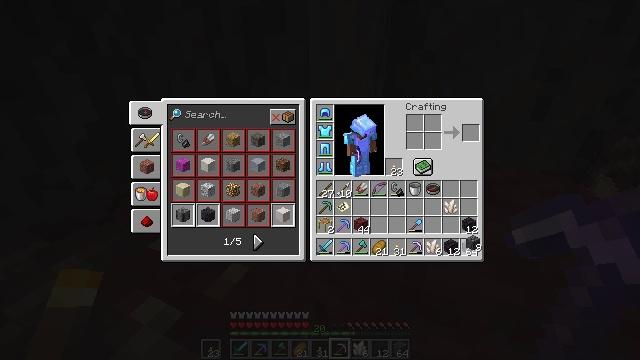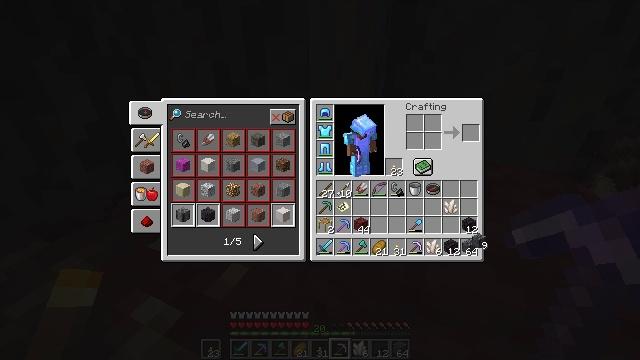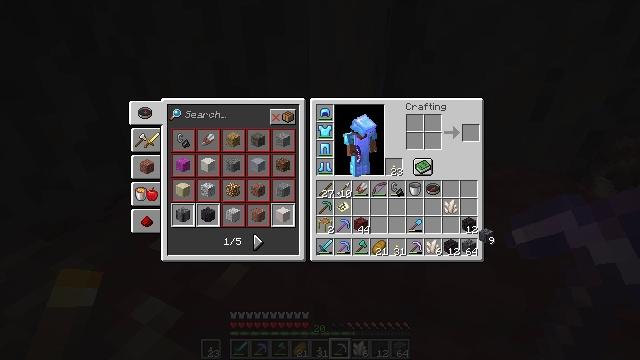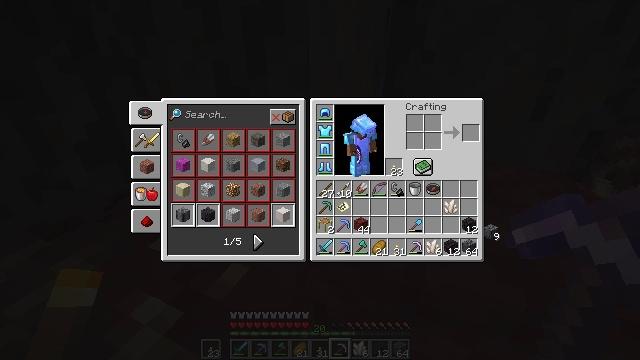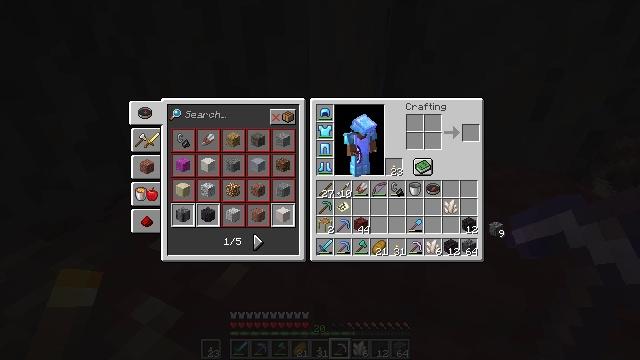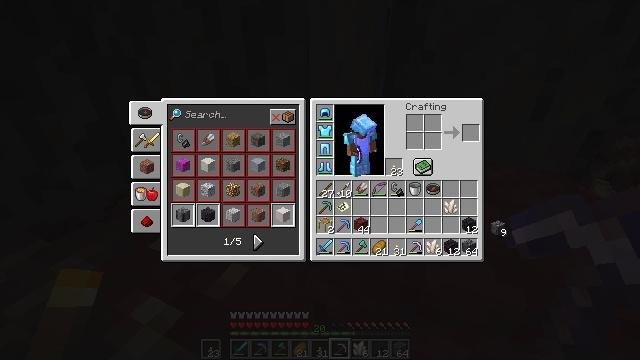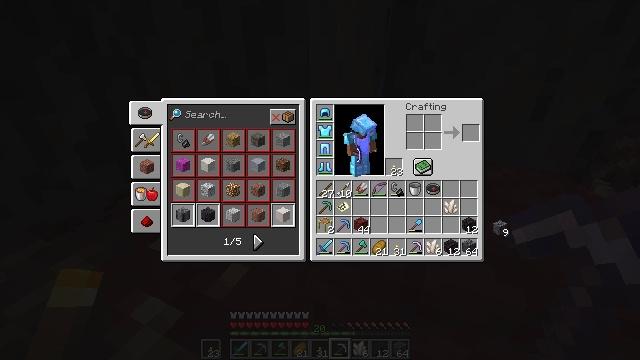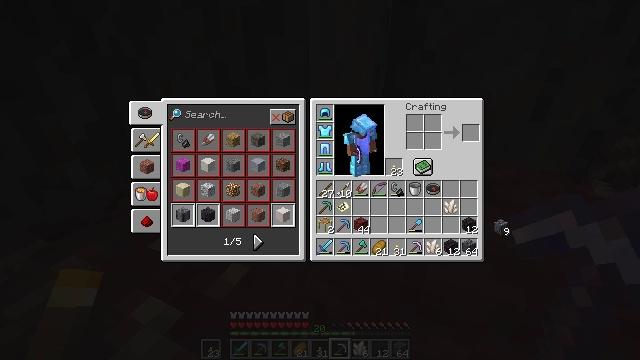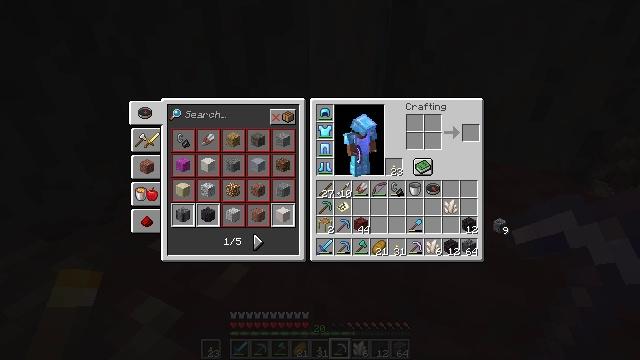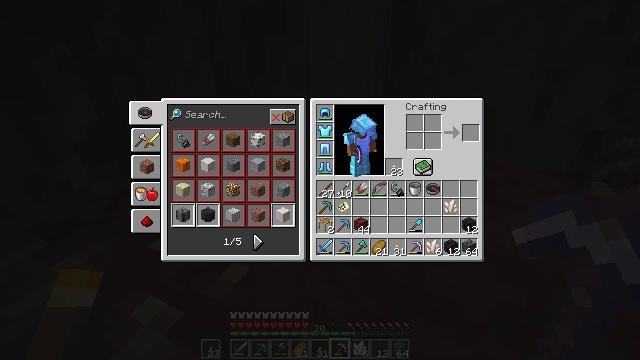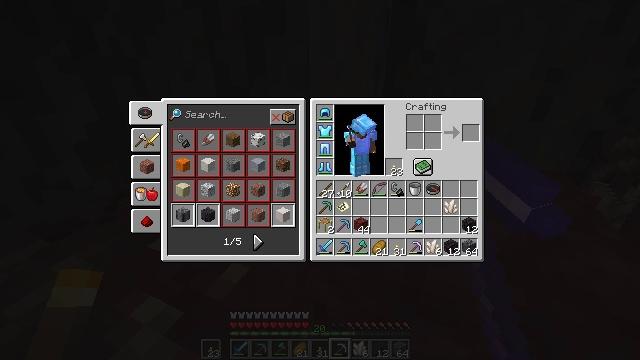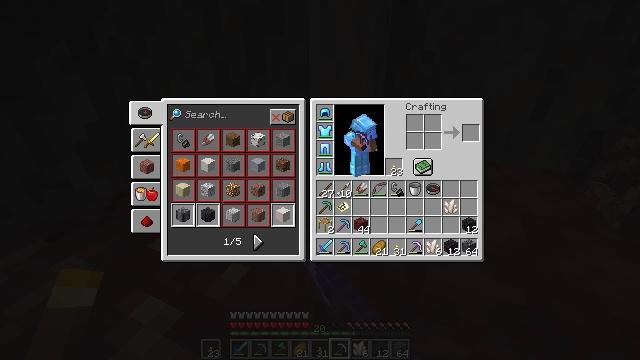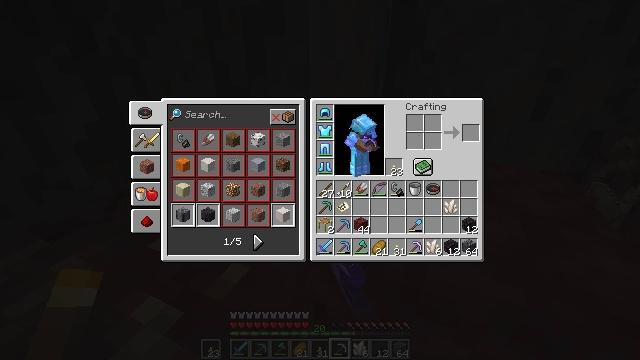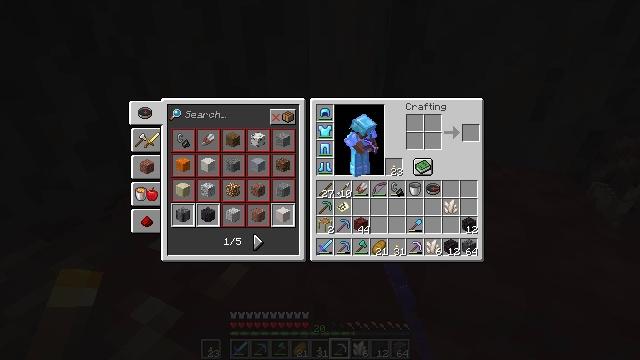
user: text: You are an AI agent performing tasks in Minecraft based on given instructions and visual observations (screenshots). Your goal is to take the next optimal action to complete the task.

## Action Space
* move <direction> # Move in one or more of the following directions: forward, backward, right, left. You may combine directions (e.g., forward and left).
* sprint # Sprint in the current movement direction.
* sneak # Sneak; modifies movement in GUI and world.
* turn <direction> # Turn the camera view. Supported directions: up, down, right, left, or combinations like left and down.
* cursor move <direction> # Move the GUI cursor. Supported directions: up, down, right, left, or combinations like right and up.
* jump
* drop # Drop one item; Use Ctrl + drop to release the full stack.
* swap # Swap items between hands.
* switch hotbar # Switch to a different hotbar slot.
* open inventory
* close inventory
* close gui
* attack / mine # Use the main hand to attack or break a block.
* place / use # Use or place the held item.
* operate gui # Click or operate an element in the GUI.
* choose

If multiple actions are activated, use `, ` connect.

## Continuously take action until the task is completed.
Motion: motion action
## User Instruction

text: Drop a basalt.
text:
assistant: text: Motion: no_op
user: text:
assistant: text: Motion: cursor move right
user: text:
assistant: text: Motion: no_op
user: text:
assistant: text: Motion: no_op
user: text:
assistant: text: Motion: operate gui
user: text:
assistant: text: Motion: operate gui
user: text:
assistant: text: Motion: operate gui
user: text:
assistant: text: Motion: operate gui
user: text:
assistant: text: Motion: no_op
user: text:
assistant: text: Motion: no_op
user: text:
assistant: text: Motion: no_op
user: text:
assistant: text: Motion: no_op
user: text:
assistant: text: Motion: no_op
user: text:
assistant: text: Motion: no_op